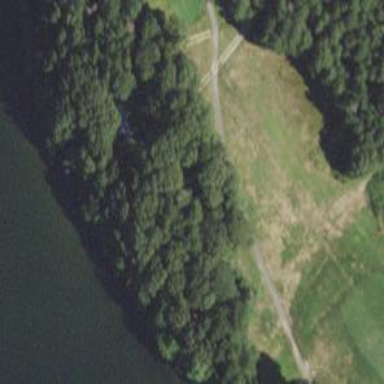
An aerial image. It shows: Path for both roads and golfers.